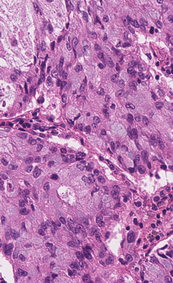
Tumor epithelial tissue: yes
Tumor-associated stroma tissue: yes
Normal tissue: no